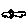
Label: bird